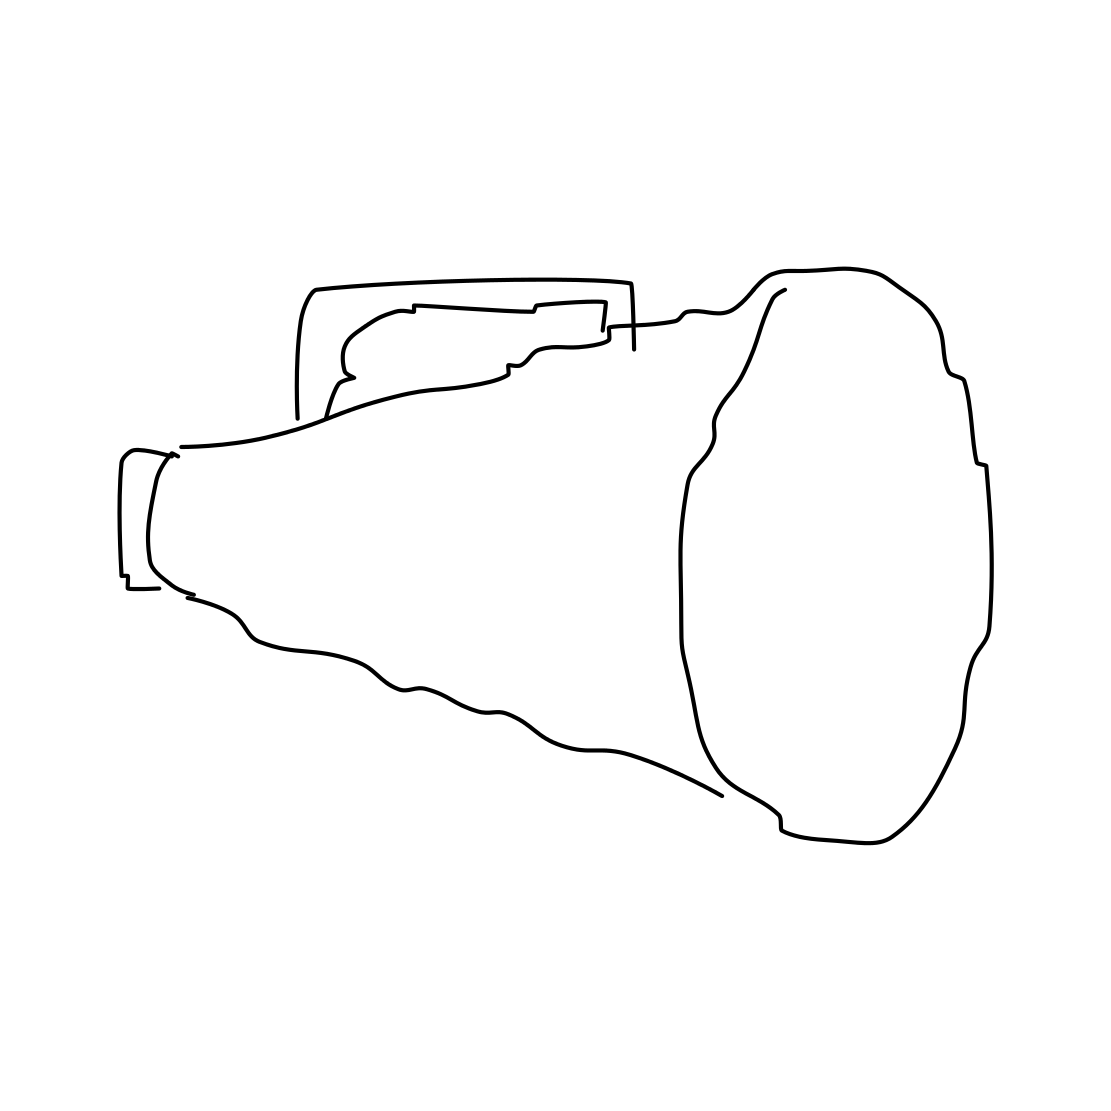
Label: megaphone